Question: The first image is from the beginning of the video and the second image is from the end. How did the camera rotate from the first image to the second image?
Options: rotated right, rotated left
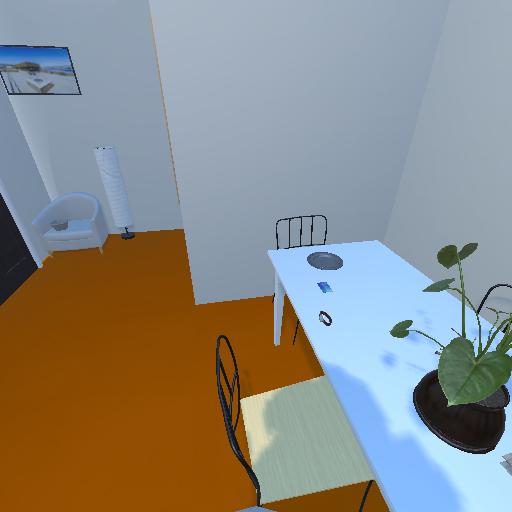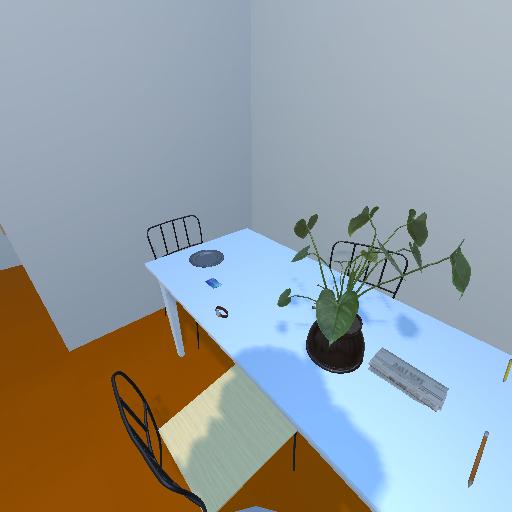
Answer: rotated right